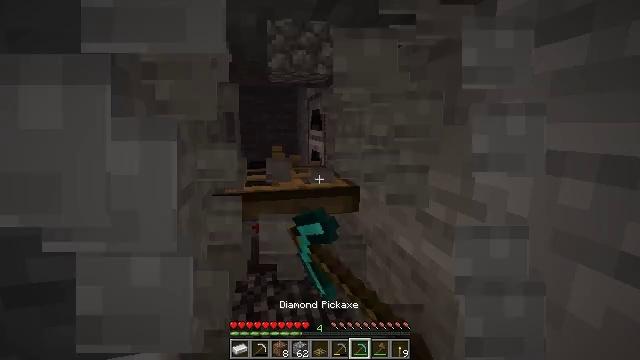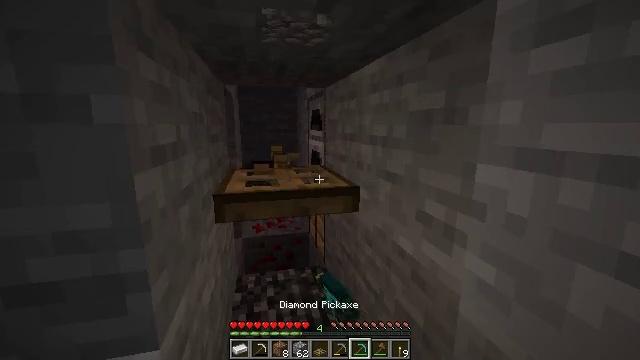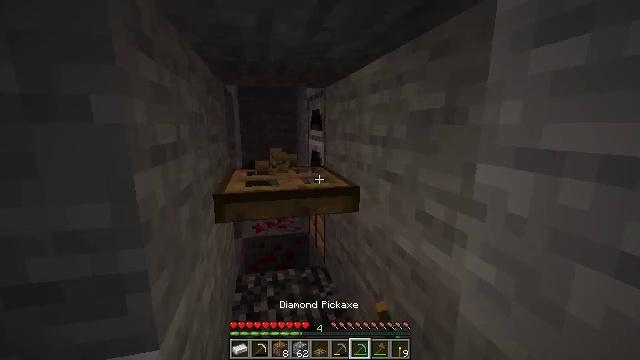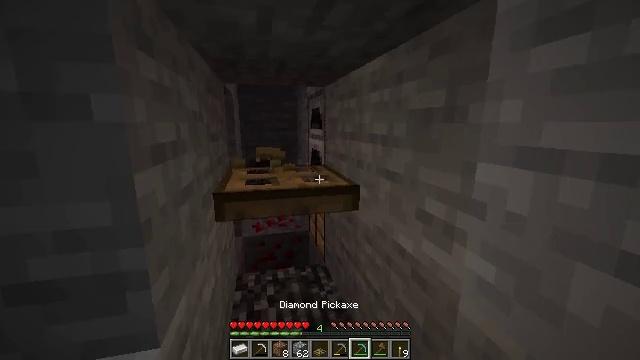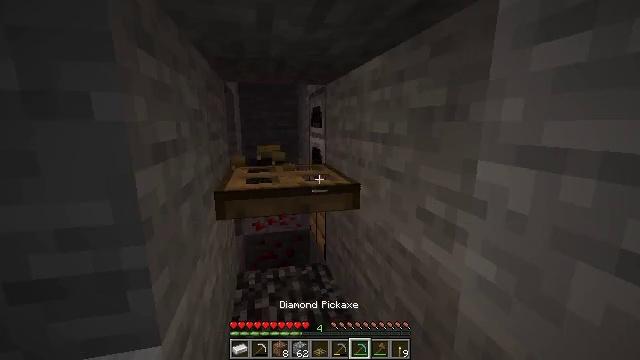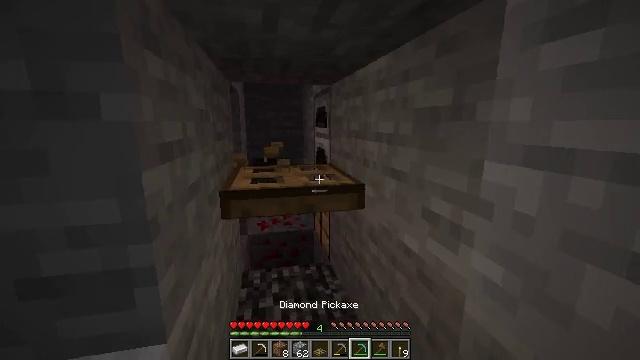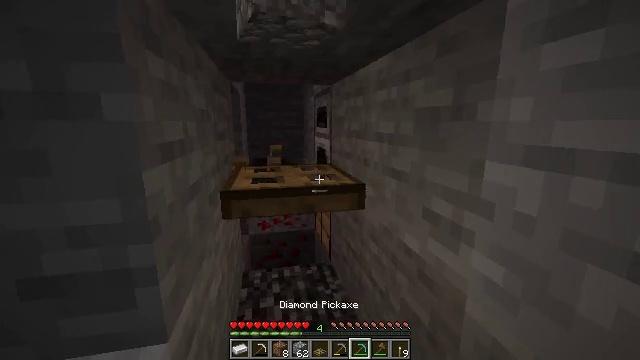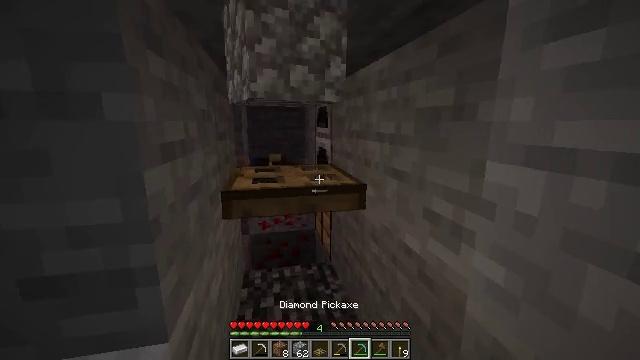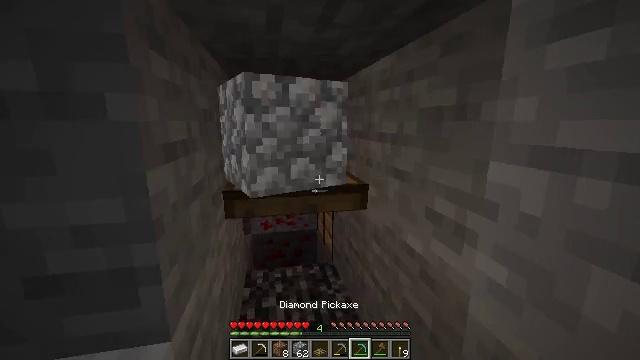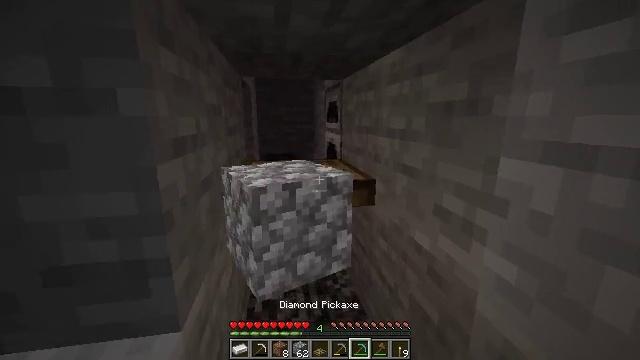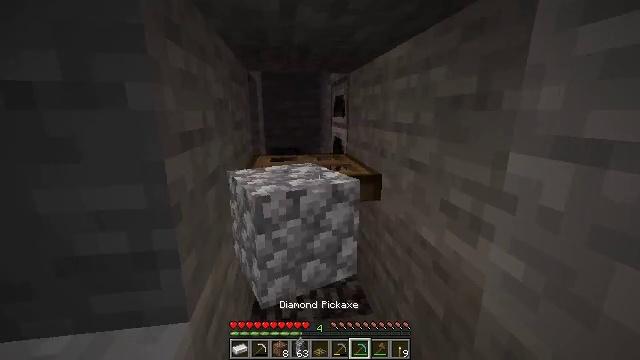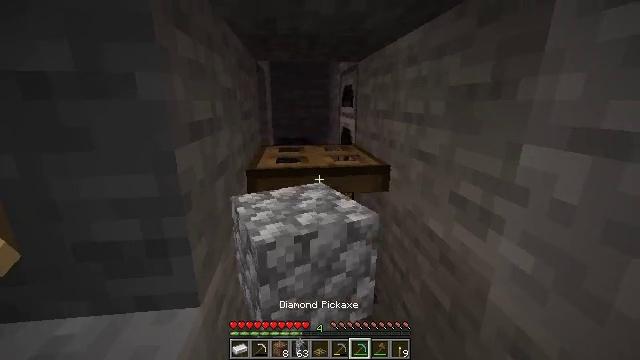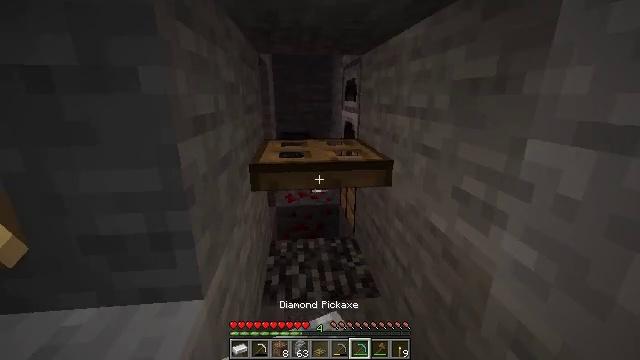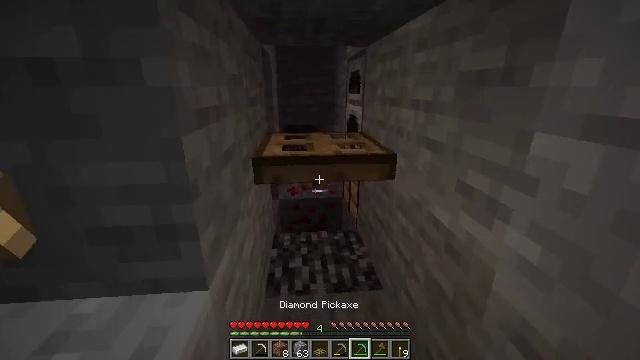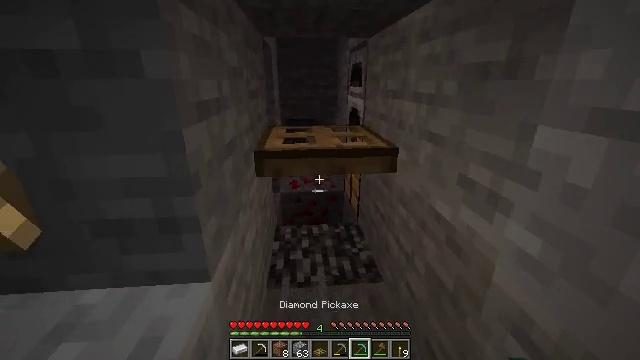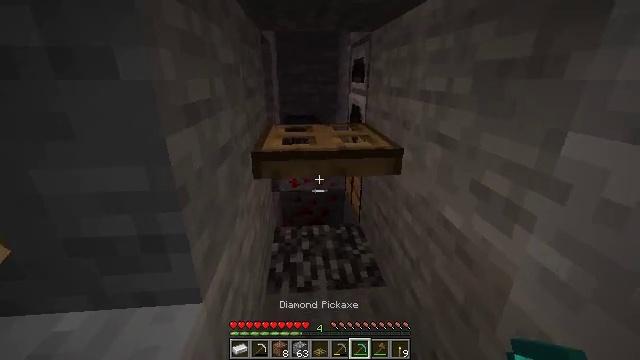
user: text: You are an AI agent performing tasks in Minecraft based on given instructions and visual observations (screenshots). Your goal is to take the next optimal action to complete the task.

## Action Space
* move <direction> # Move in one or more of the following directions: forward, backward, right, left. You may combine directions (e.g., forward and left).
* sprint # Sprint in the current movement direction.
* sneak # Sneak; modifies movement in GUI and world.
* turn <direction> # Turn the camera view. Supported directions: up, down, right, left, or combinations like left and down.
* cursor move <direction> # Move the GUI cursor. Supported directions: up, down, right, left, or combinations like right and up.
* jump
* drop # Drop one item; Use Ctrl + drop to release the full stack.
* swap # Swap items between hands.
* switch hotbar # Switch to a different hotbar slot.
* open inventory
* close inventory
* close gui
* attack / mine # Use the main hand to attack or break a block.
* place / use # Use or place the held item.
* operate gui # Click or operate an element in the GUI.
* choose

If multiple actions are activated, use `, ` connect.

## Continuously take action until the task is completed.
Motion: motion action
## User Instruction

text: Collect the oak trapdoor for re-use.
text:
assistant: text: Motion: attack / mine
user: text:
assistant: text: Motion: attack / mine
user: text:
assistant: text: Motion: attack / mine
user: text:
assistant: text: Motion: no_op
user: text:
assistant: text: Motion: turn left
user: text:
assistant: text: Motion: no_op
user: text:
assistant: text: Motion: no_op
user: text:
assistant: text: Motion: no_op
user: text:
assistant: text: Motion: turn left and down
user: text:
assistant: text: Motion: turn left and down
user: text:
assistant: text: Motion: turn left and down
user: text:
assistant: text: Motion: turn down
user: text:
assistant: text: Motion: turn down
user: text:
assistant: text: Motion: turn down
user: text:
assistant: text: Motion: move forward
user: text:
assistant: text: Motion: move forward
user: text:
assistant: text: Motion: move forward
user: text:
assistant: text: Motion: move forward
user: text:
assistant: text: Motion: move forward, turn down
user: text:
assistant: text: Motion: turn down
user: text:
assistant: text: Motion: turn right and down
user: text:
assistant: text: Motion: turn right and down
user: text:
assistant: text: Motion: no_op
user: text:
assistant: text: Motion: no_op
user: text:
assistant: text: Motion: no_op
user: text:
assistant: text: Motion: no_op
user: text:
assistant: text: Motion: no_op
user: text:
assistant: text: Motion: no_op
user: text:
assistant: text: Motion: no_op
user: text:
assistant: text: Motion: no_op